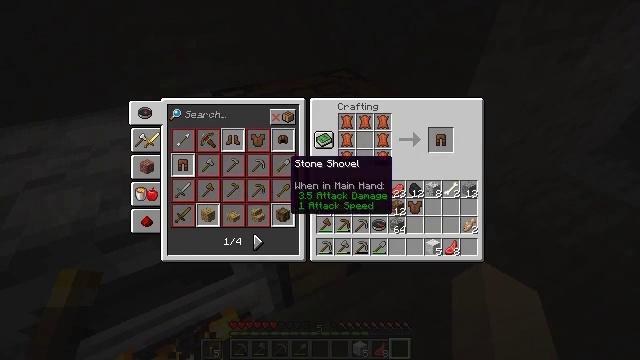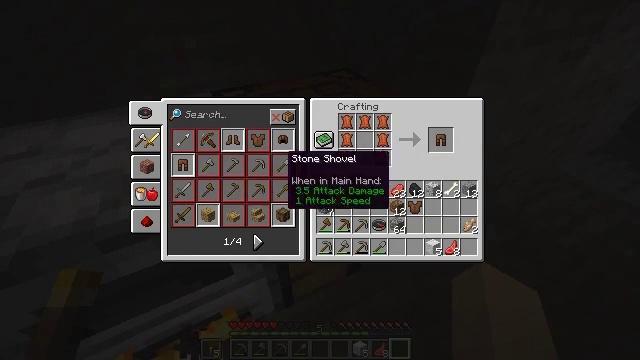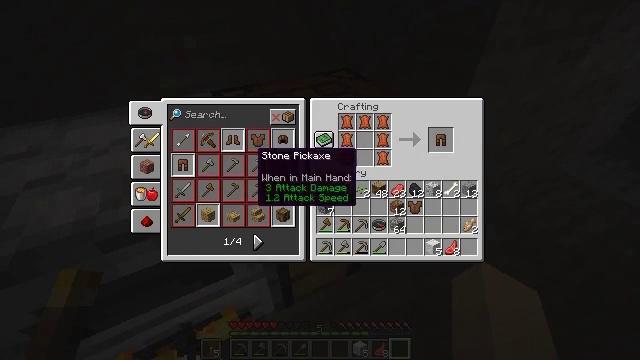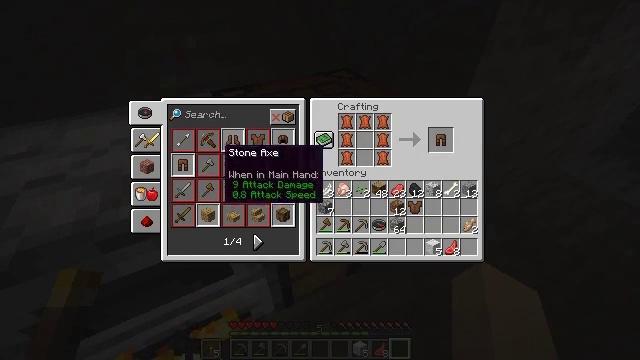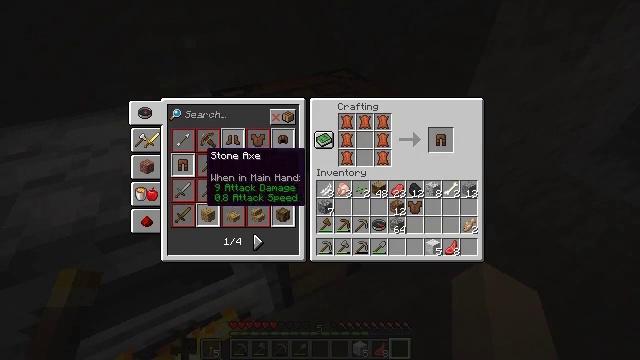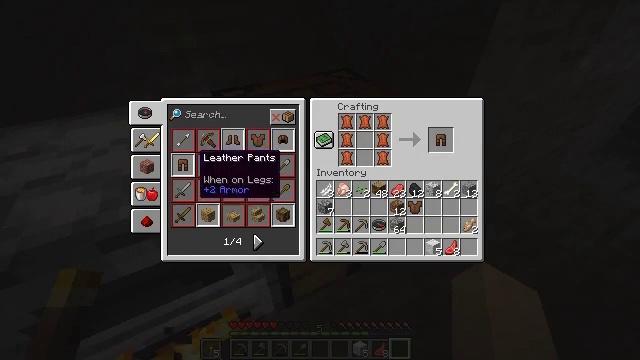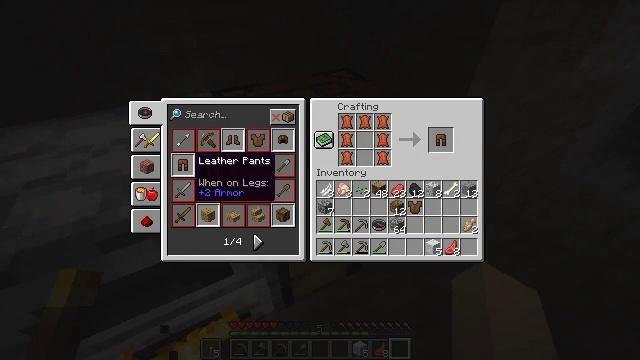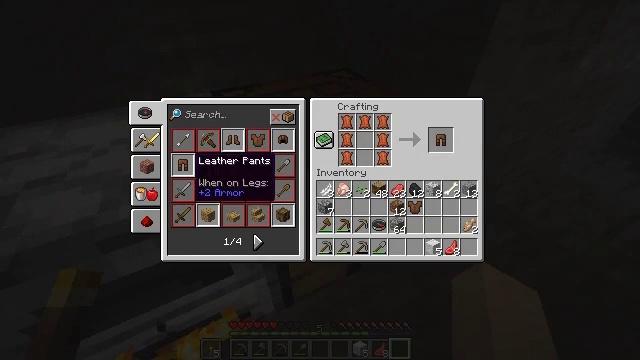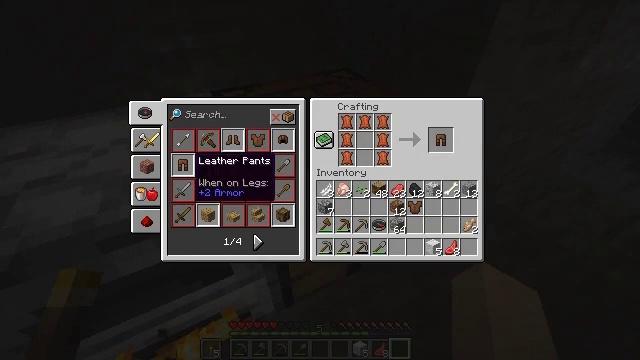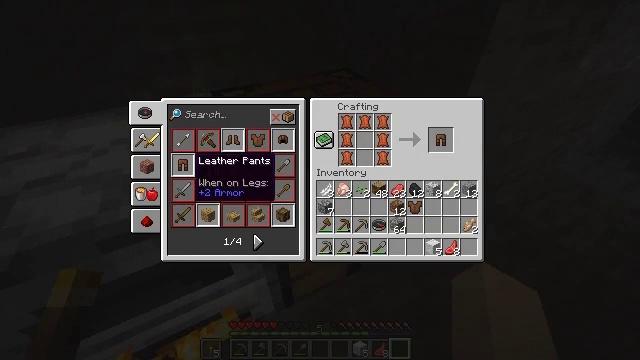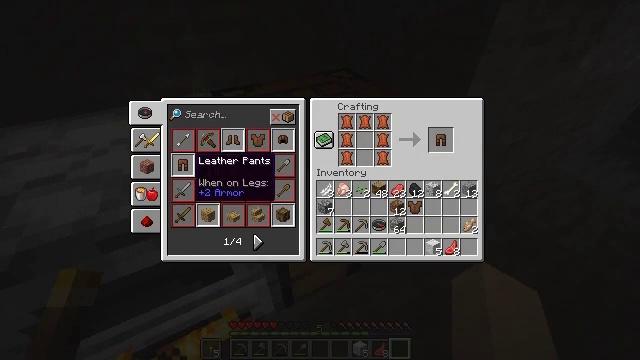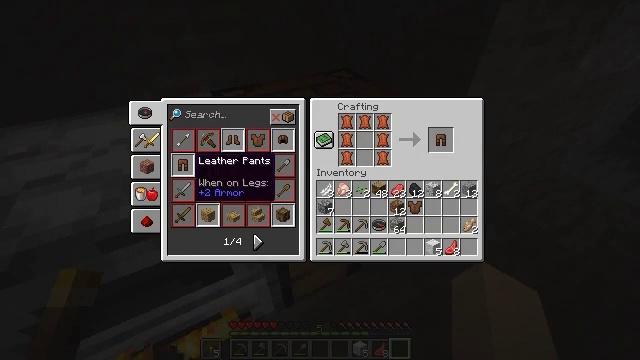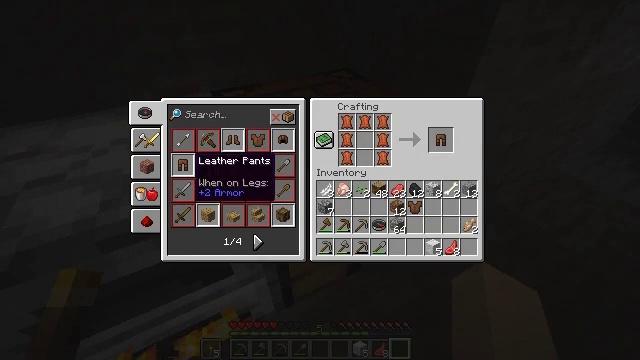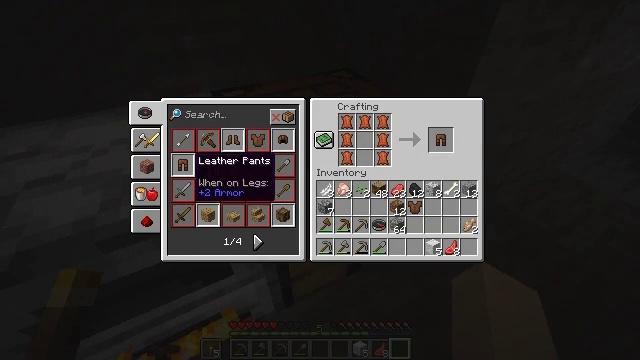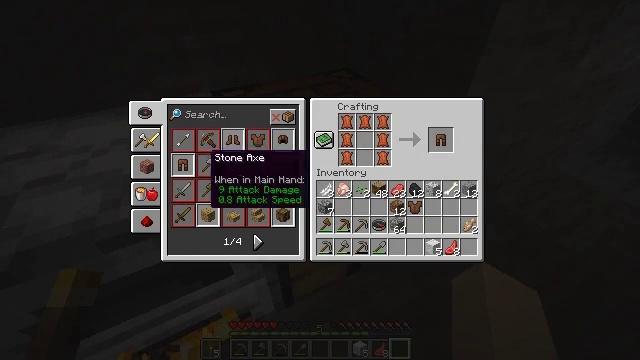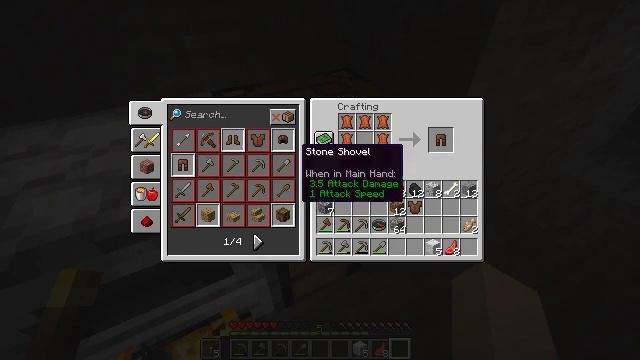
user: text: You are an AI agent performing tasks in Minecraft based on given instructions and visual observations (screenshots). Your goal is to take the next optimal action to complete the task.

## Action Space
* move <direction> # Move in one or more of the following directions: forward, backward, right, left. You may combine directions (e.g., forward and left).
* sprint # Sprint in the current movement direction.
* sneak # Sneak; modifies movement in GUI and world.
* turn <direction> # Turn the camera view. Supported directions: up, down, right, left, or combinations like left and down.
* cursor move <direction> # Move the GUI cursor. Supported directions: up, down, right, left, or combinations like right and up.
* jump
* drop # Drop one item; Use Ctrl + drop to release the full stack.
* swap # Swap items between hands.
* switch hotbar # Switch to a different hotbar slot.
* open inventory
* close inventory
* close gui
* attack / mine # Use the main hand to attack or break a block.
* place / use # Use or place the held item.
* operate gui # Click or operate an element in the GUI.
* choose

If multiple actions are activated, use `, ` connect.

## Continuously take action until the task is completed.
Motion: motion action
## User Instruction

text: Use leather in the crafting table to make leather leggings.
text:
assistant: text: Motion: no_op
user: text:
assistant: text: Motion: cursor move left
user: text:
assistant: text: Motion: cursor move left
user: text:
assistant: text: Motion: cursor move left
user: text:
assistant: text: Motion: cursor move left
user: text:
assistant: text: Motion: no_op
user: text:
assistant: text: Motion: no_op
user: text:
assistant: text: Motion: no_op
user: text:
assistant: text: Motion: no_op
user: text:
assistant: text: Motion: no_op
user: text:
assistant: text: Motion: no_op
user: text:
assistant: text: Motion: no_op
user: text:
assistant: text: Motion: no_op
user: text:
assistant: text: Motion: cursor move right
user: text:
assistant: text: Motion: cursor move right
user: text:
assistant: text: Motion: cursor move right
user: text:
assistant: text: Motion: cursor move right
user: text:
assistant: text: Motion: no_op
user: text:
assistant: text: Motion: no_op
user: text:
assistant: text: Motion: cursor move right
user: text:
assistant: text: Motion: cursor move right
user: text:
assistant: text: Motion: no_op
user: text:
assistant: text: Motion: no_op
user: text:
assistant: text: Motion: cursor move right
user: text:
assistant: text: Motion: no_op
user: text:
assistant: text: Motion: no_op
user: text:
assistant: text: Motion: no_op
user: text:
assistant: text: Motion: operate gui
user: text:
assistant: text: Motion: operate gui
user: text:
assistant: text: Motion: operate gui